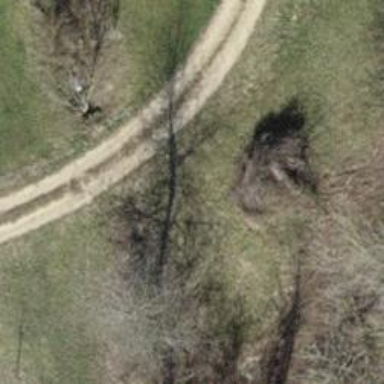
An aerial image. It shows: Gravel track with Grade 3 quality.